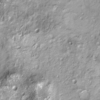
Label: not_dusty